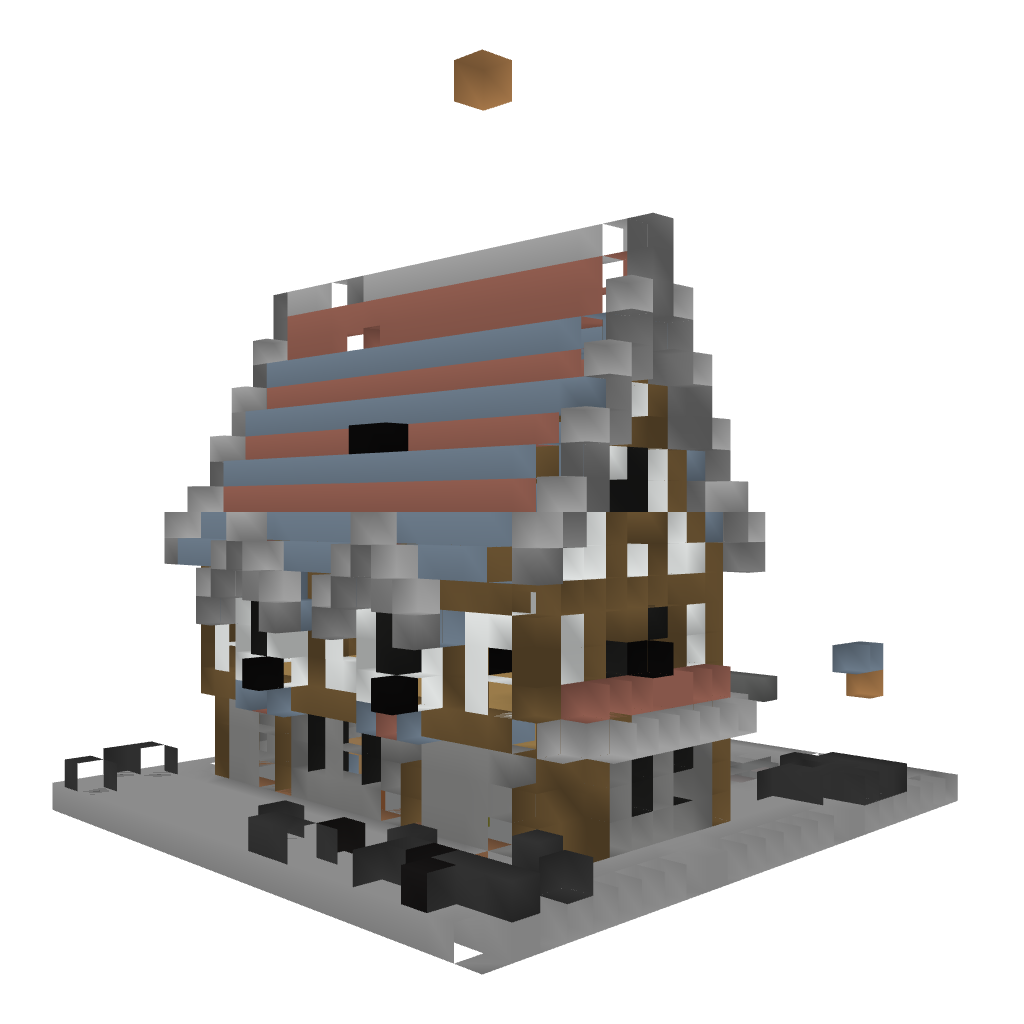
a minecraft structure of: small house